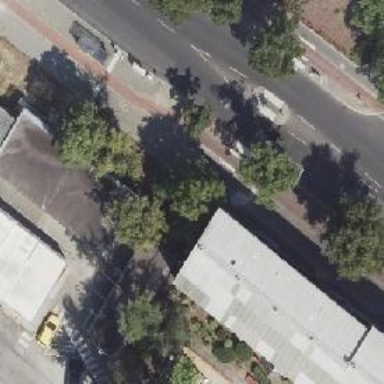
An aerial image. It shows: Sidewalk along the footway.